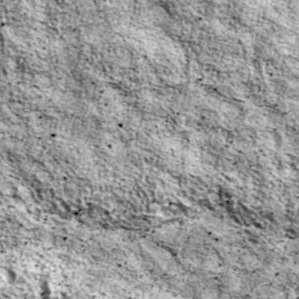
Label: non_frost